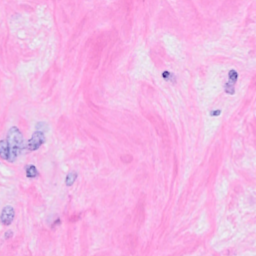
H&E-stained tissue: Breast